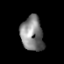
Tissue: prostate
Cell type: Myeloid cells
Senescence score: 0.1052
Nuclear area (px): 758
Mean DAPI intensity: 129.243